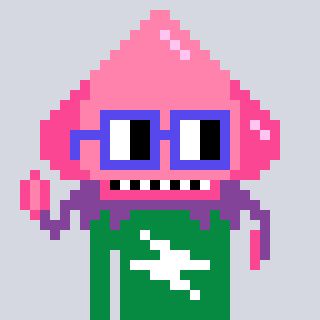
a pixel art character with square blue glasses, a squid-shaped head and a green-colored body on a cool background